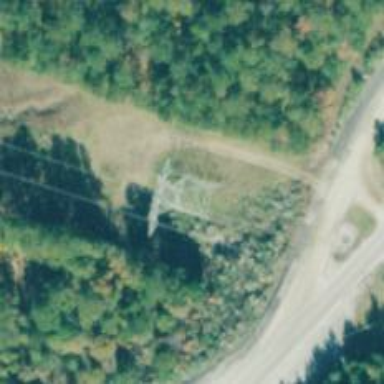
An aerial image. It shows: Lattice structure tower.